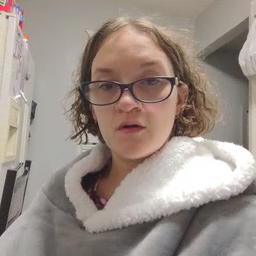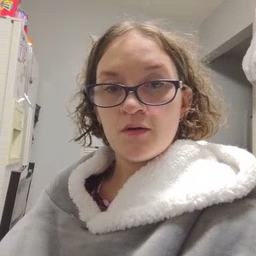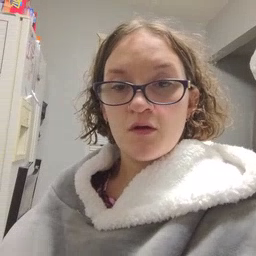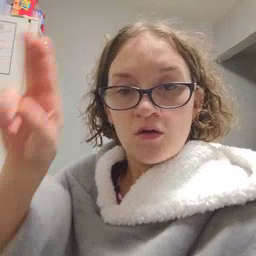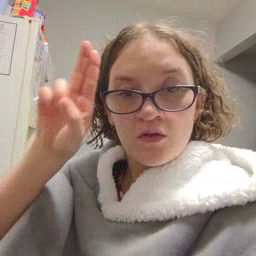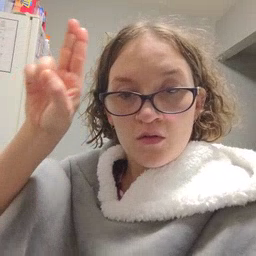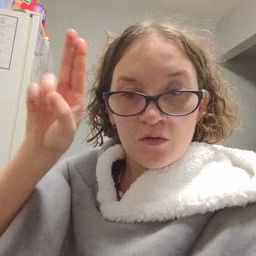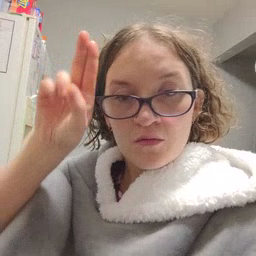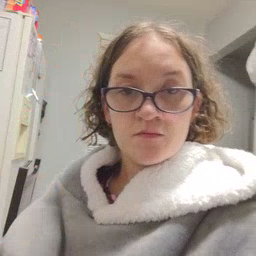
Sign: uncle